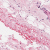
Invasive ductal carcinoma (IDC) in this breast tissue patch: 0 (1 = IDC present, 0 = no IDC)